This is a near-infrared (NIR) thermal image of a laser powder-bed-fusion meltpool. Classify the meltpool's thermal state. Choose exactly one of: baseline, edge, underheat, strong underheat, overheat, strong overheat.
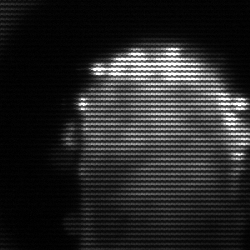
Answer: baseline